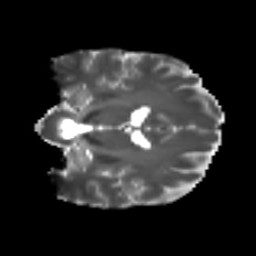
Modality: T2w
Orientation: coronal
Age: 32
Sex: female
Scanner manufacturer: ge
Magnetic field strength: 3 T
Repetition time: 7.8 s
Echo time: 0.0606 s